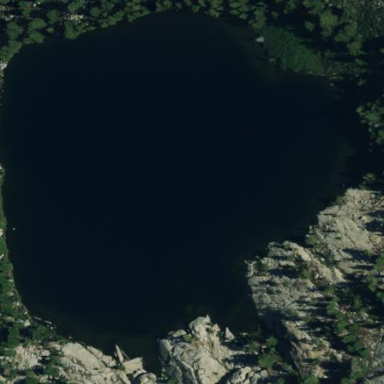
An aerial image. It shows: Beautiful lake surrounded by nature.